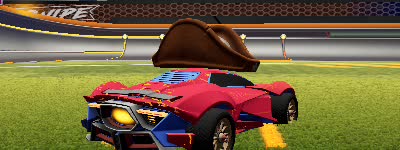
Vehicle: werewolf